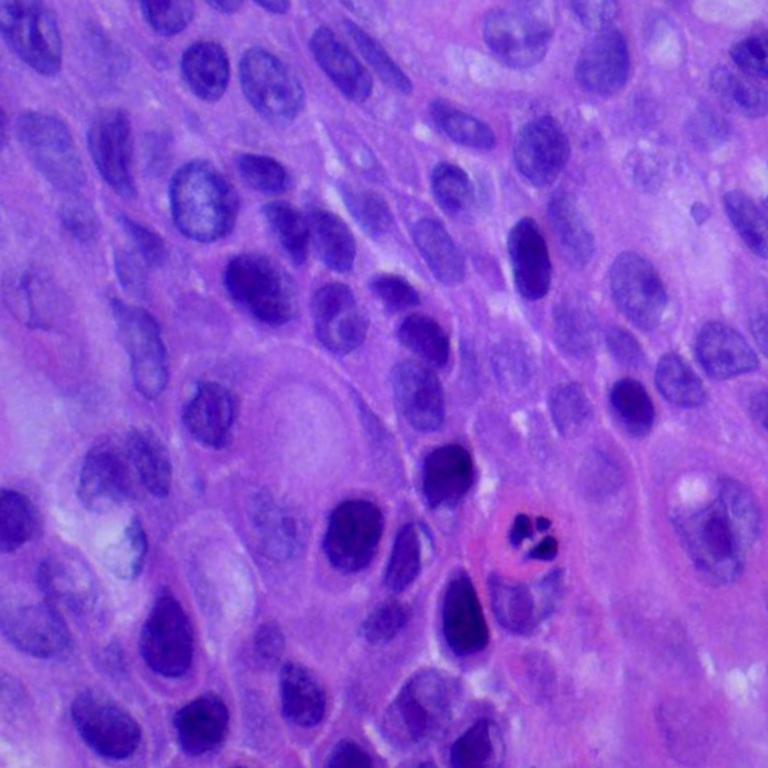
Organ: lung
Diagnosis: squamous carcinomas